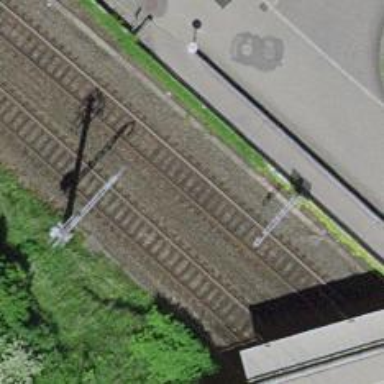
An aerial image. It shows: Single-track railway with electrified contact lines.